【题型】选择题　【知识点】立体几何　【难度】medium
小张同学将一块棱长为 \(\sqrt{2}\) 的正方体形状橡皮泥重新捏成一个正四面体（过程中橡皮泥无损失），则该四面体外接球的体积为（ ）

\vspace{1em}
\noindent
A. \(\sqrt{6}\pi\) \quad B. \(2\sqrt{6}\pi\) \quad C. \(3\sqrt{6}\pi\) \quad D. \(9\sqrt{6}\pi\)
【解答】
【答案】\(\boldsymbol{C}\)

\vspace{1em}
\noindent
【解析】设正四面体的棱长为 \(a\)，由题意可得，正方体的体积即为正四面体的体积。设正四面体如图，\(F\) 为底面 \(BCD\) 的中心，\(E\) 为 \(CD\) 的中点，\(F\) 在 \(BE\) 上，

\(O\) 为正四面体外接球的球心，则 \(AF\) 为四面体的高，\(O\) 在 \(AF\) 上。

\[
BE = \frac{\sqrt{3}}{2}a,\quad BF = \frac{2}{3} \times \frac{\sqrt{3}}{2}a = \frac{\sqrt{3}}{3}a,\quad \text{则 } AF = \sqrt{a^2 - \left(\frac{\sqrt{3}}{3}a\right)^2} = \frac{\sqrt{6}}{3}a
\]

即得
\[
V_{\text{正四面体}} = \frac{1}{3} \times \frac{\sqrt{3}}{4}a^2 \times \frac{\sqrt{6}}{3}a = \frac{\sqrt{2}}{12}a^3 = V_{\text{正方体}} = 2\sqrt{2}
\]
所以 \(a^3 = 24\)。

又设正四面体外接球的半径 \(R\)，则
\[
OB^2 = OF^2 + BF^2
\]
即
\[
R^2 = \left(\frac{\sqrt{6}}{6}a - R\right)^2 + \left(\frac{\sqrt{3}}{3}a\right)^2
\]
即得 \(R = \frac{\sqrt{6}}{4}a\)。

故外接球体积为
\[
V_{\text{球}} = \frac{4\pi R^3}{3} = \frac{4\pi}{3}\left(\frac{\sqrt{6}}{4}a\right)^3 = \frac{4\pi}{3} \times \left(\frac{\sqrt{6}}{4}\right)^3 \times 24 = 3\sqrt{6}\pi
\]

故选：\(\boldsymbol{C}\)。
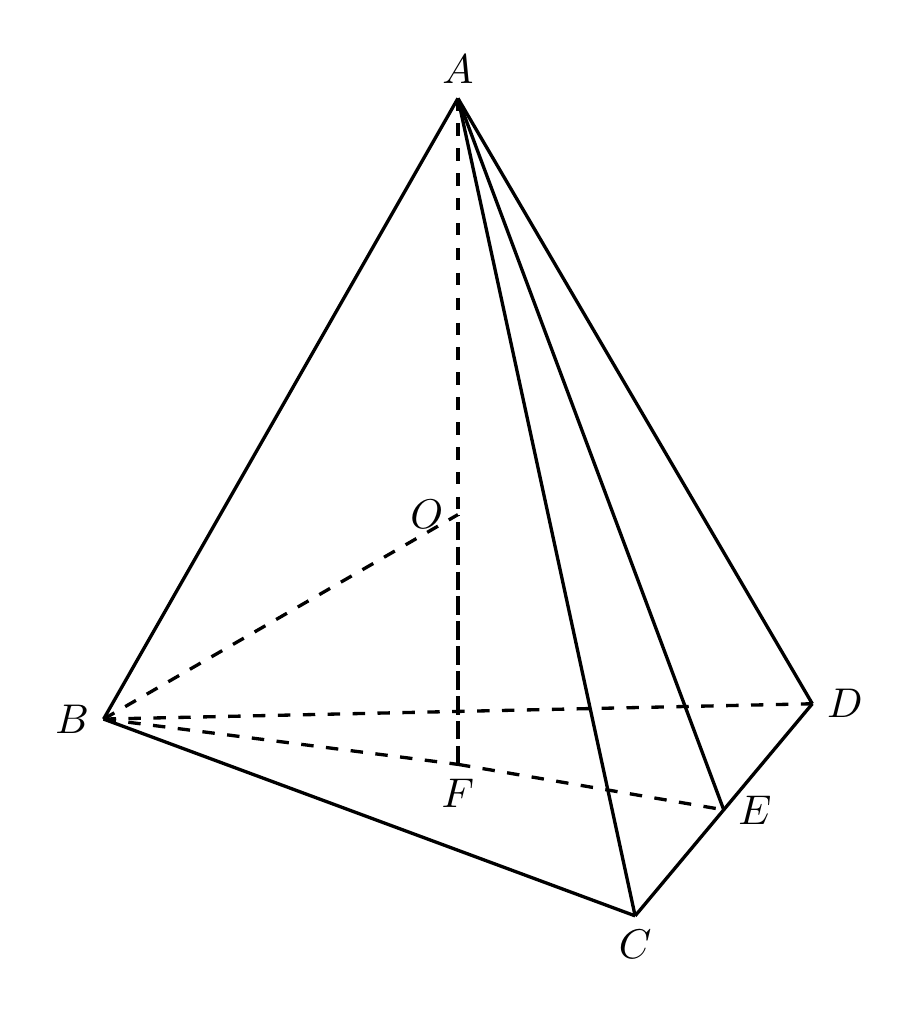